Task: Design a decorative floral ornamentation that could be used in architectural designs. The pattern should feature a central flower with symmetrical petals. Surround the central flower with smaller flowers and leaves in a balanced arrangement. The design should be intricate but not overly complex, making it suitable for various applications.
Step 533:
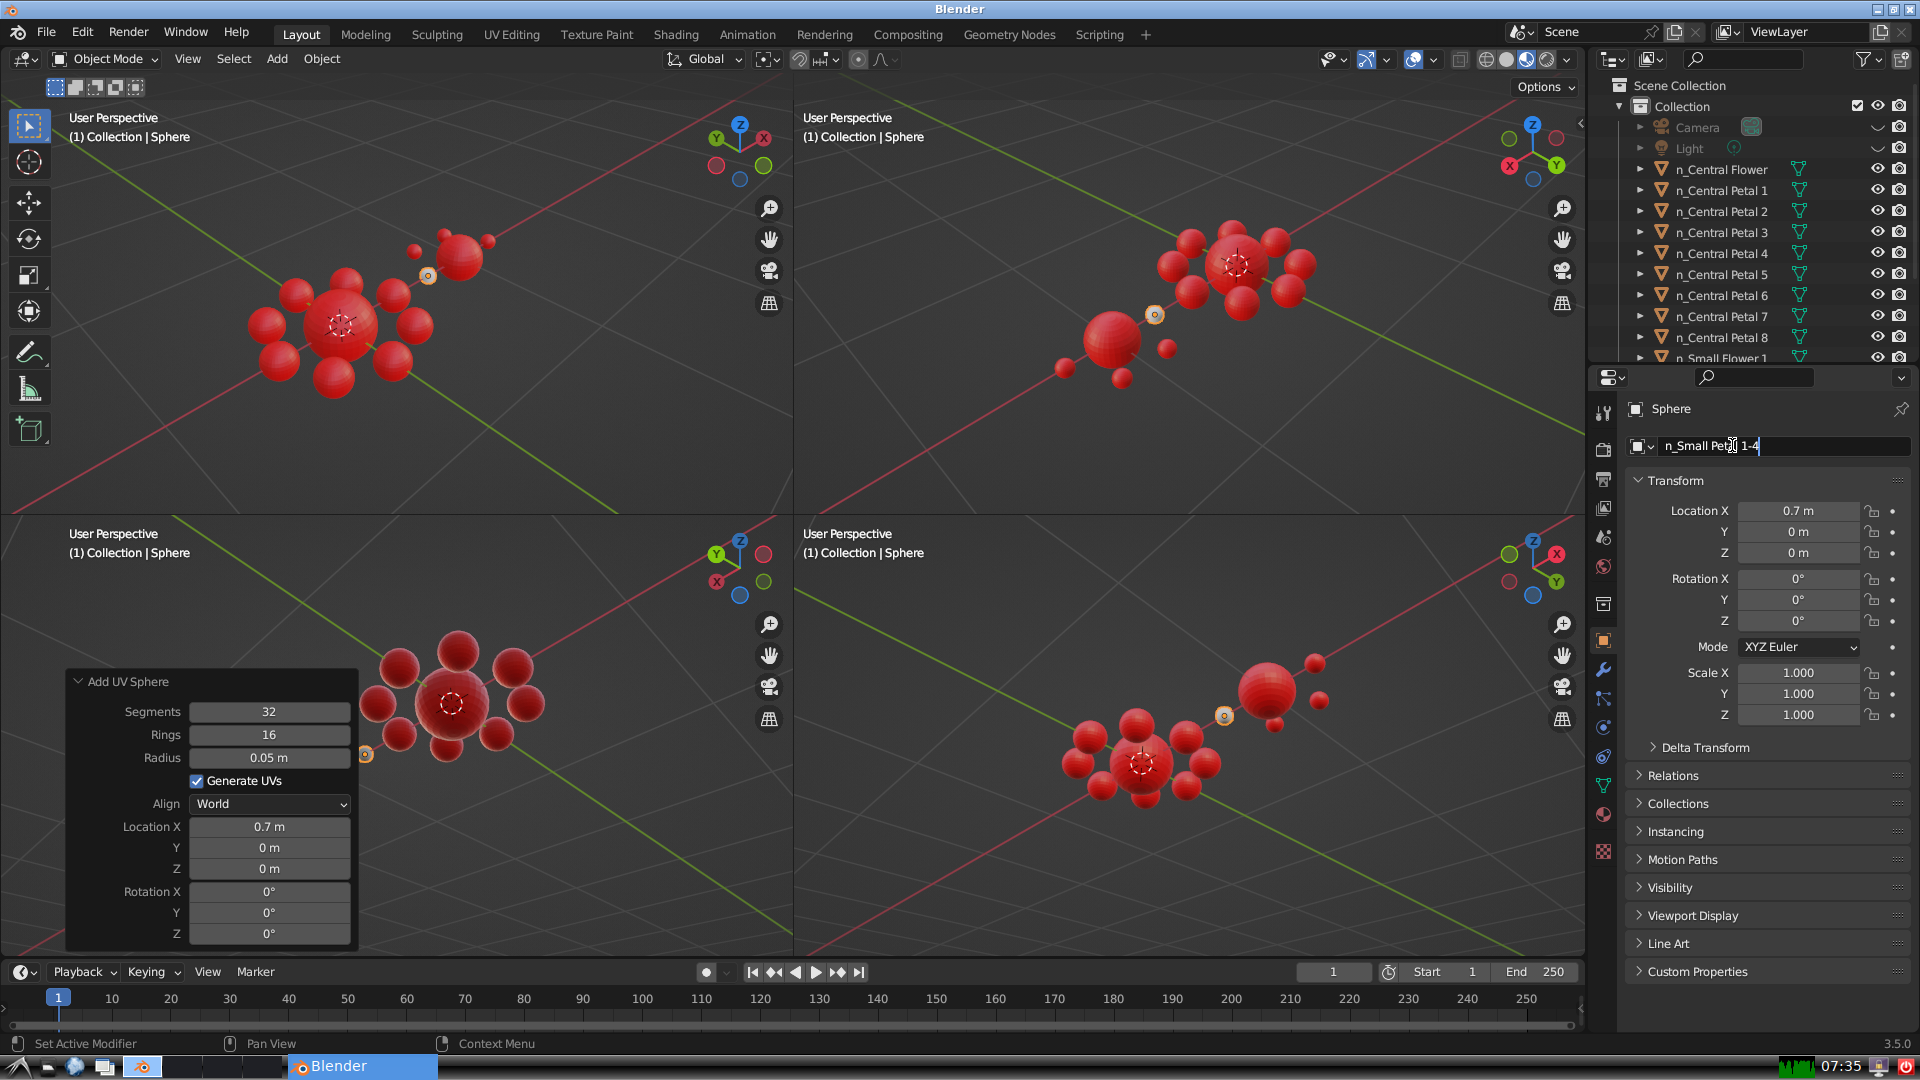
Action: {"key_press": ['Return']}